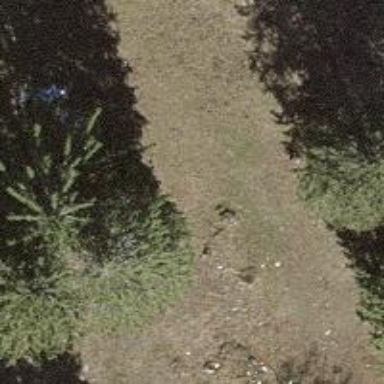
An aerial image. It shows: Needle-leaved tree in its natural environment.